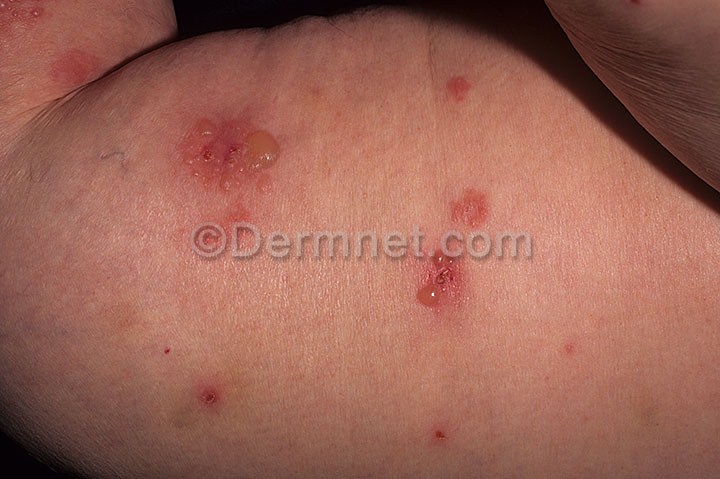
Disease: Bullous Disease Photos